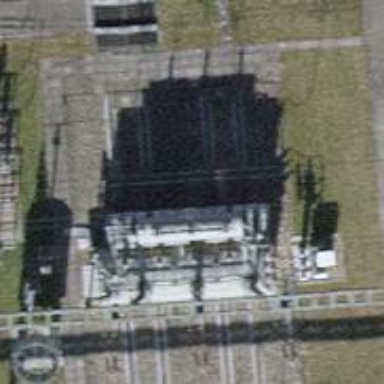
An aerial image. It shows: Outdoor transformer at the distribution level.